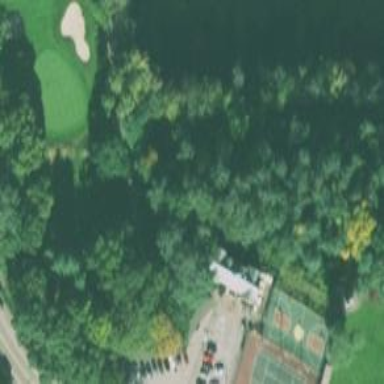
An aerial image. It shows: Path for both road and golf.